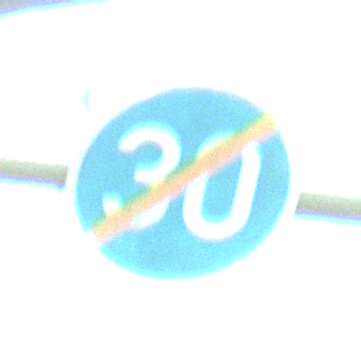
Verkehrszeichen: EndeMindestgeschwindigkeit
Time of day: MorningAfternoon
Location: Roofed (Special)
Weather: PartlyCloudy
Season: NotSpecified
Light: Natural